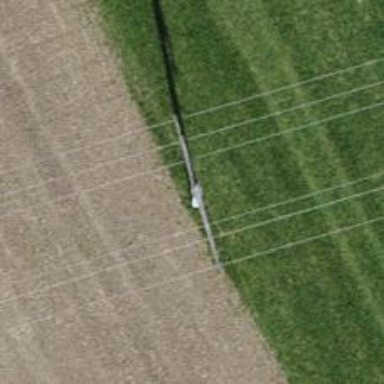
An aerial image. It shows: Power line is depicted.